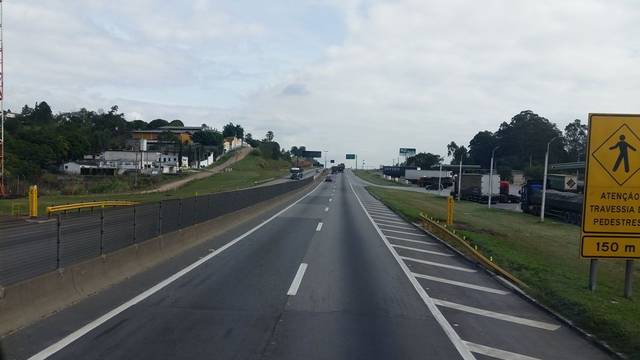
Region: Brazil
Coordinates: -23.305, -46.036